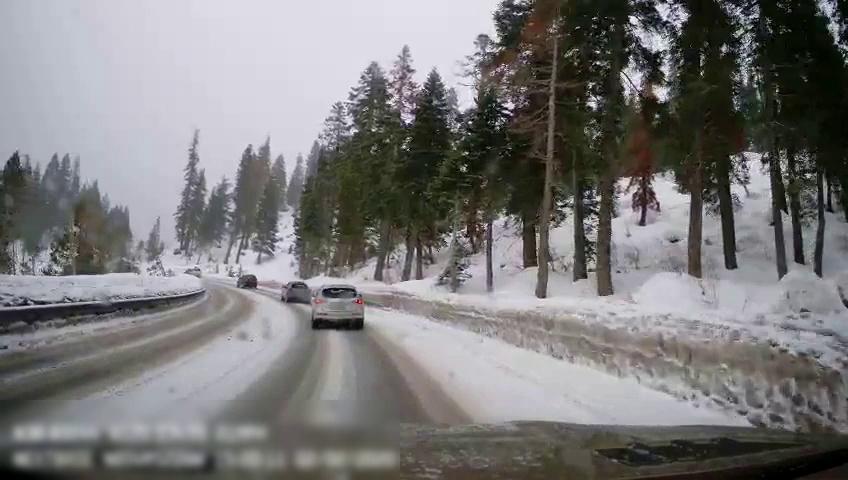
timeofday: Day
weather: Snowy
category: Drivable Space
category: Vehicles | SUV
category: Vehicles | Car
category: Vehicles | Car
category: Vehicles | SUV